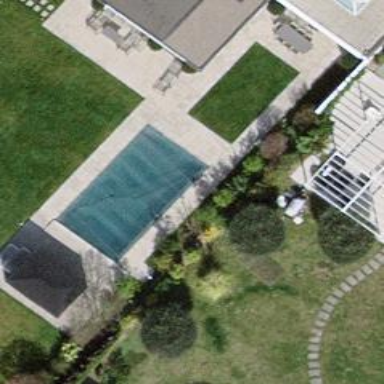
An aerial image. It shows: Swimming pool located in leisure land.